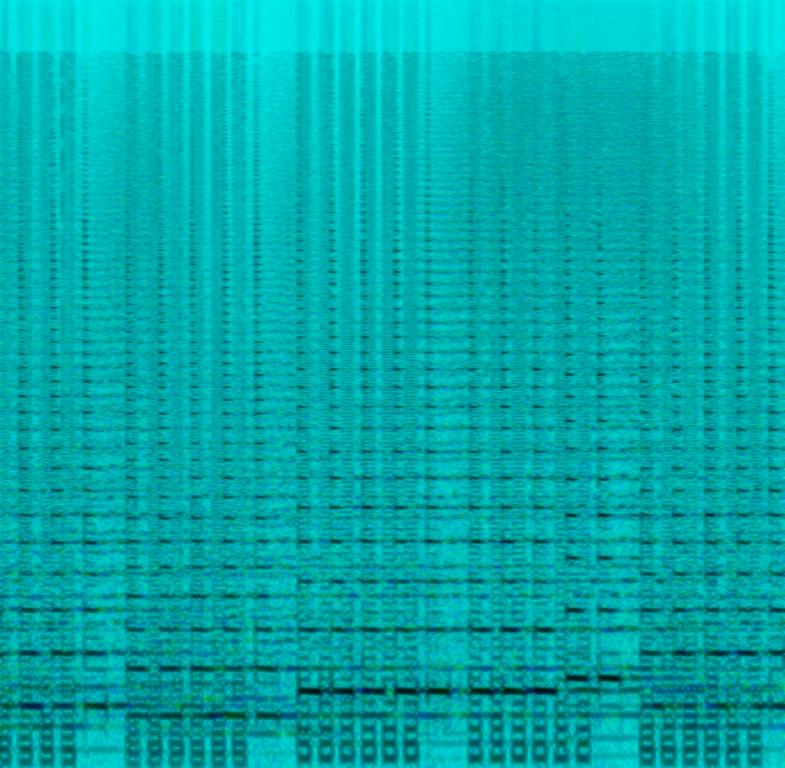
The electronic instrumental music features a melody played by a synth sound and being accompanied by other electronic sounds. In the low-register a bass electronic sound can be heard playing at times twice every beat, driving the pulse of the music. In the second half of the music excerpt another electronic sound can be heard in the upper register playing chords.